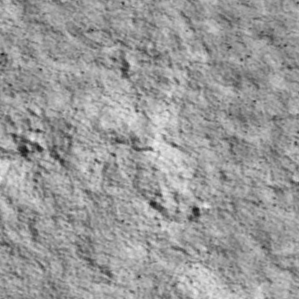
Label: non_frost